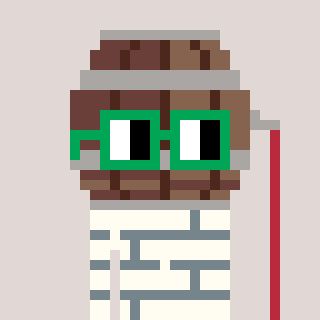
a pixel art character with square green glasses, a wine barrel-shaped head and a grayscale-colored body on a warm background